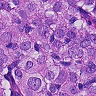
Metastatic tissue present: yes